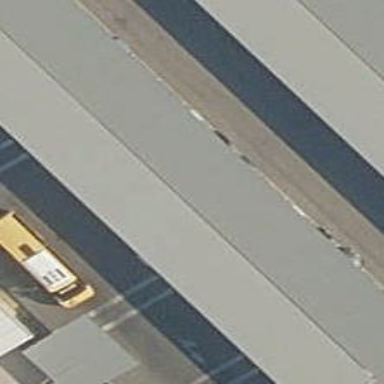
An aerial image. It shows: Carport building.